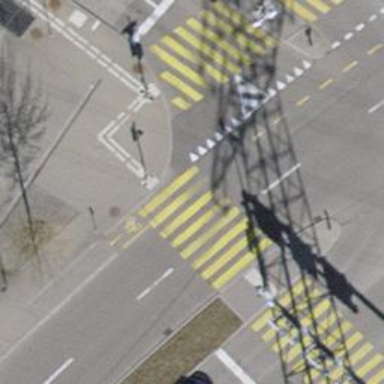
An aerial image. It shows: Crossing with traffic signals. It is zebra crossing.